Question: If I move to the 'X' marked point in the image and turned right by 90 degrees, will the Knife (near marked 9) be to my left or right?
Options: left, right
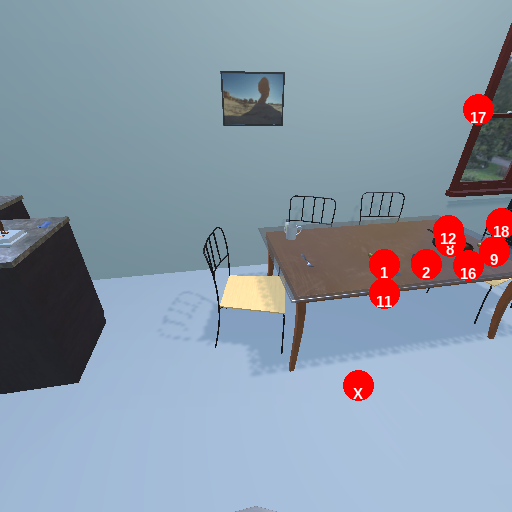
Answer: left